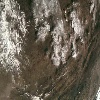
Label: land